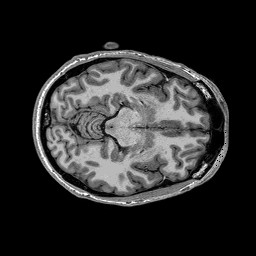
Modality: T1w
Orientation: coronal
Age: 37